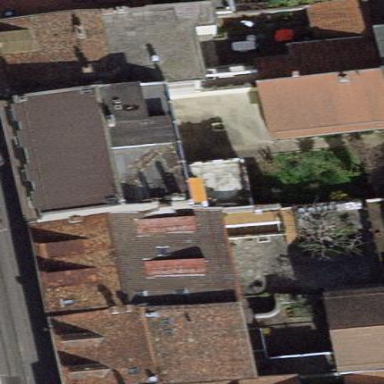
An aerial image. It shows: View of roof of building.